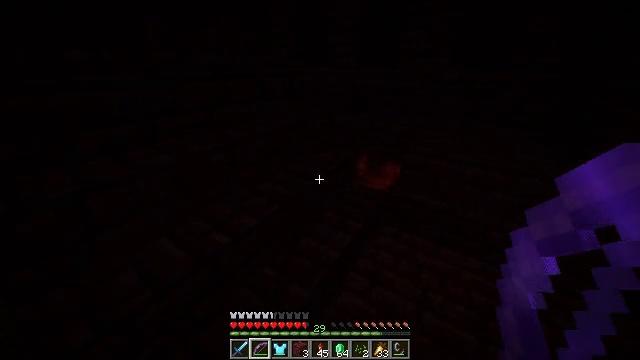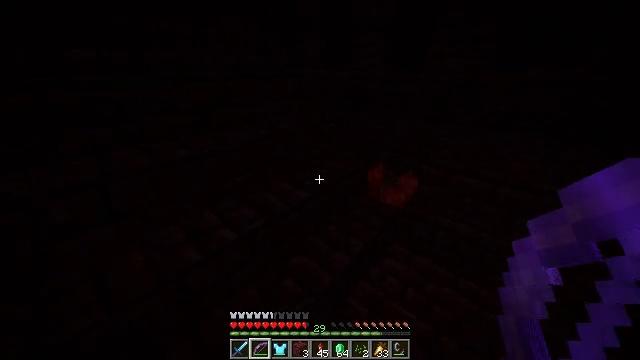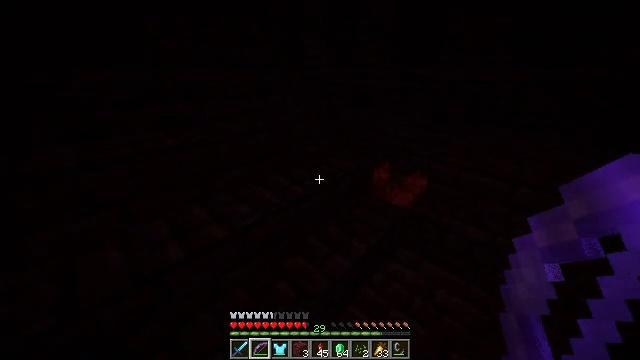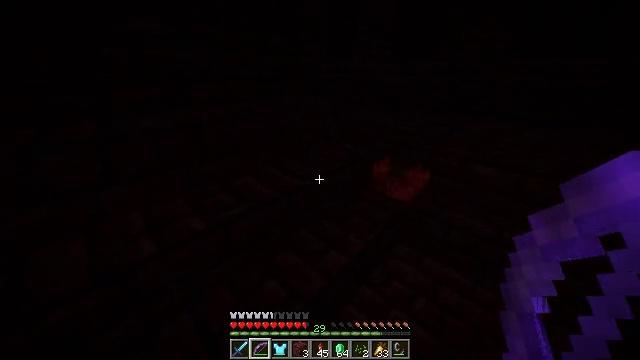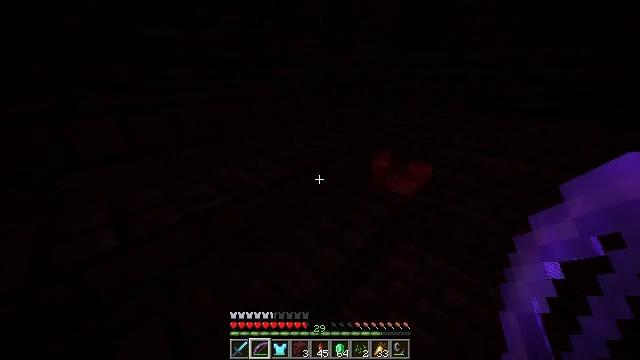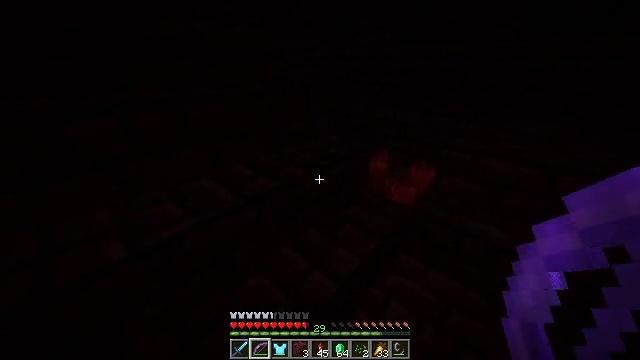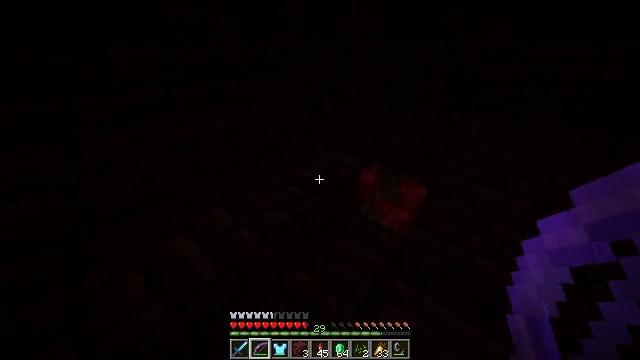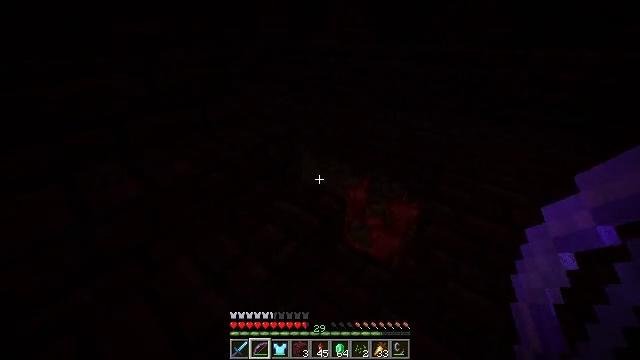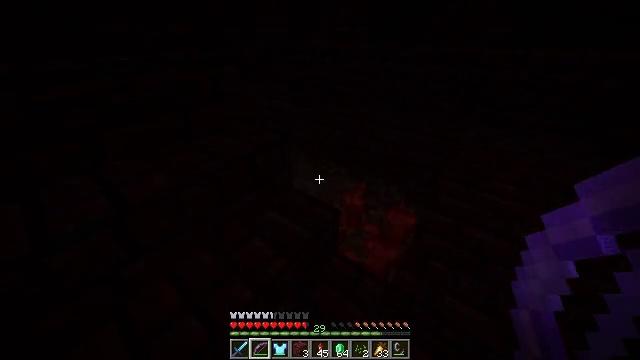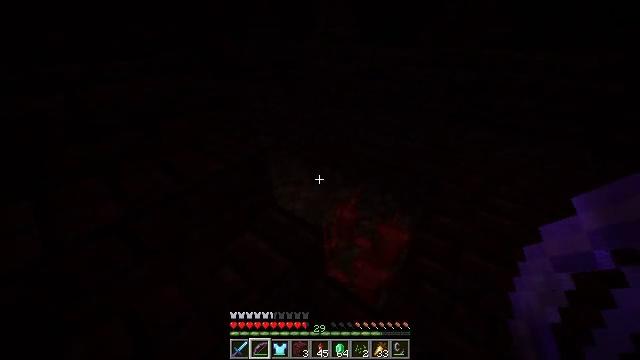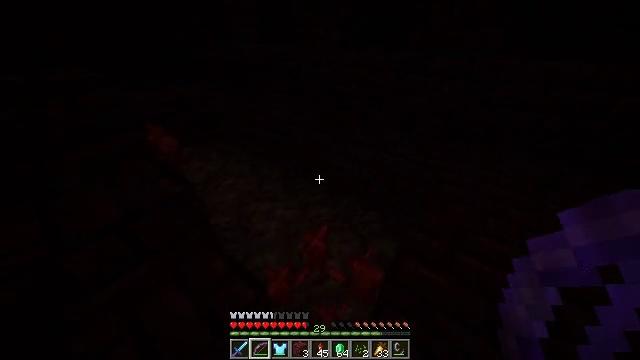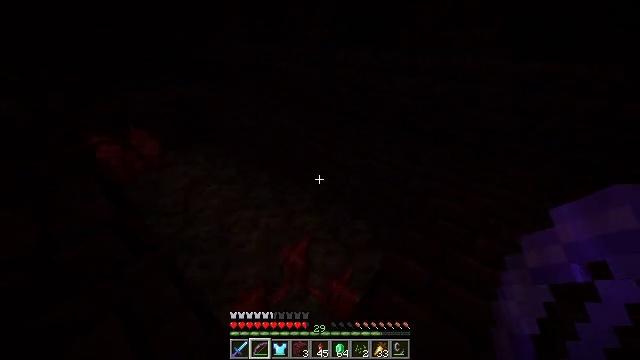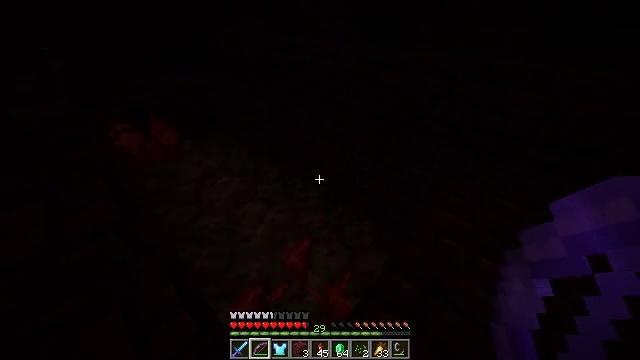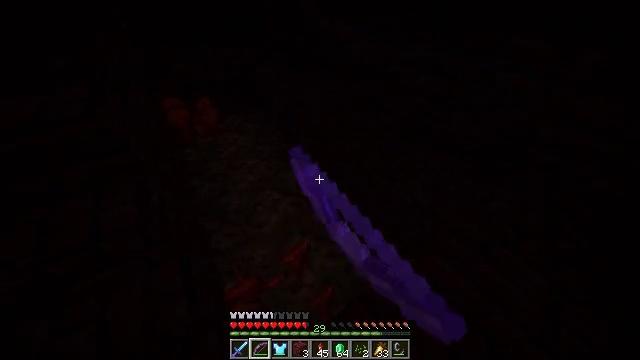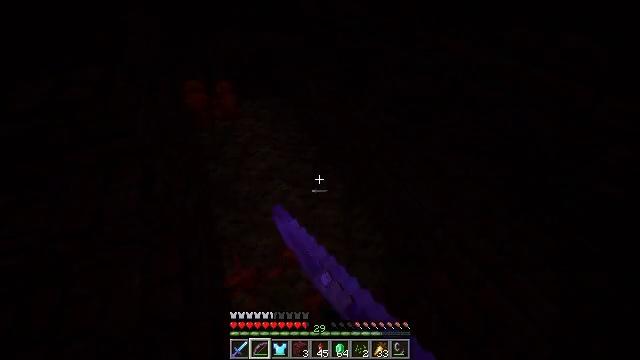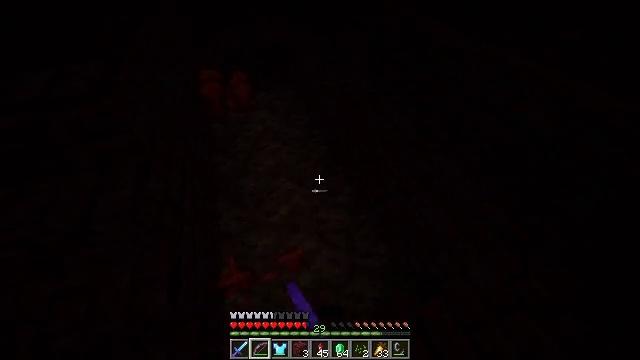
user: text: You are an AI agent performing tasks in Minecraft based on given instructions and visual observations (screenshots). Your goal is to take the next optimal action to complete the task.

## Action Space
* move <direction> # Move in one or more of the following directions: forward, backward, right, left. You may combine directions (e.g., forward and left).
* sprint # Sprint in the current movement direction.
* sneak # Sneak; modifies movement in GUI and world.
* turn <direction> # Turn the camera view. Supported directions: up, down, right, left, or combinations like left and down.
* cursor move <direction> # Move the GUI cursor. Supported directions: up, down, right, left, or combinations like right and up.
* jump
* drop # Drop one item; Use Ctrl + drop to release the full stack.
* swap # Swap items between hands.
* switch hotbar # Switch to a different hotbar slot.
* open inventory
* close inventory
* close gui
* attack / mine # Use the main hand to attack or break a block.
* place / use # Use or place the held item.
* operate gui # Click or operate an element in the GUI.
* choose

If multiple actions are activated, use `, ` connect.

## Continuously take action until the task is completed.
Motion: motion action
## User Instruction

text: Gather nether wart from soul sand farms.
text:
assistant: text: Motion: move forward, sprint, turn left
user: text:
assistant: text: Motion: move forward, sprint, turn left
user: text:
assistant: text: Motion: move forward
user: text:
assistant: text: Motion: move forward
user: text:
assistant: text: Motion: move forward, turn down
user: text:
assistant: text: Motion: move forward, turn right and down
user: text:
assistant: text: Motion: move forward and move right, turn right and down
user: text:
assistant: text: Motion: move forward and move right
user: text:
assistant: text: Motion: move forward and move right
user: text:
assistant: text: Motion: move forward and move right
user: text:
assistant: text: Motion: move forward and move right
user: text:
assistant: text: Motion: move forward and move right, turn left and down, attack / mine
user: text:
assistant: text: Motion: move forward and move right, turn left and down, attack / mine
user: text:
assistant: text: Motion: move forward, turn left and down
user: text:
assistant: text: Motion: turn left and down
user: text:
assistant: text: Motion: turn left, attack / mine
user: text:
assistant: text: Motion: attack / mine
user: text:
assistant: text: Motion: attack / mine
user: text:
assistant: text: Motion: attack / mine
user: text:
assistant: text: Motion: turn left, attack / mine
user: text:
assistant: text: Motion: turn left and down, attack / mine
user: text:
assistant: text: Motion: turn left and down, attack / mine
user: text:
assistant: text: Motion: turn left and down, attack / mine
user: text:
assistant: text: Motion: turn down, attack / mine
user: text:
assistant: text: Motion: turn down, attack / mine
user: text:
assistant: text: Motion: turn right and down, attack / mine
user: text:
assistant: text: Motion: turn right and down, attack / mine
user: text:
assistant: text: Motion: turn right and up, attack / mine
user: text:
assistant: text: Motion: move forward, turn right and up, attack / mine
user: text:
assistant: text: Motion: move forward, turn right and up, attack / mine